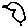
Label: bird